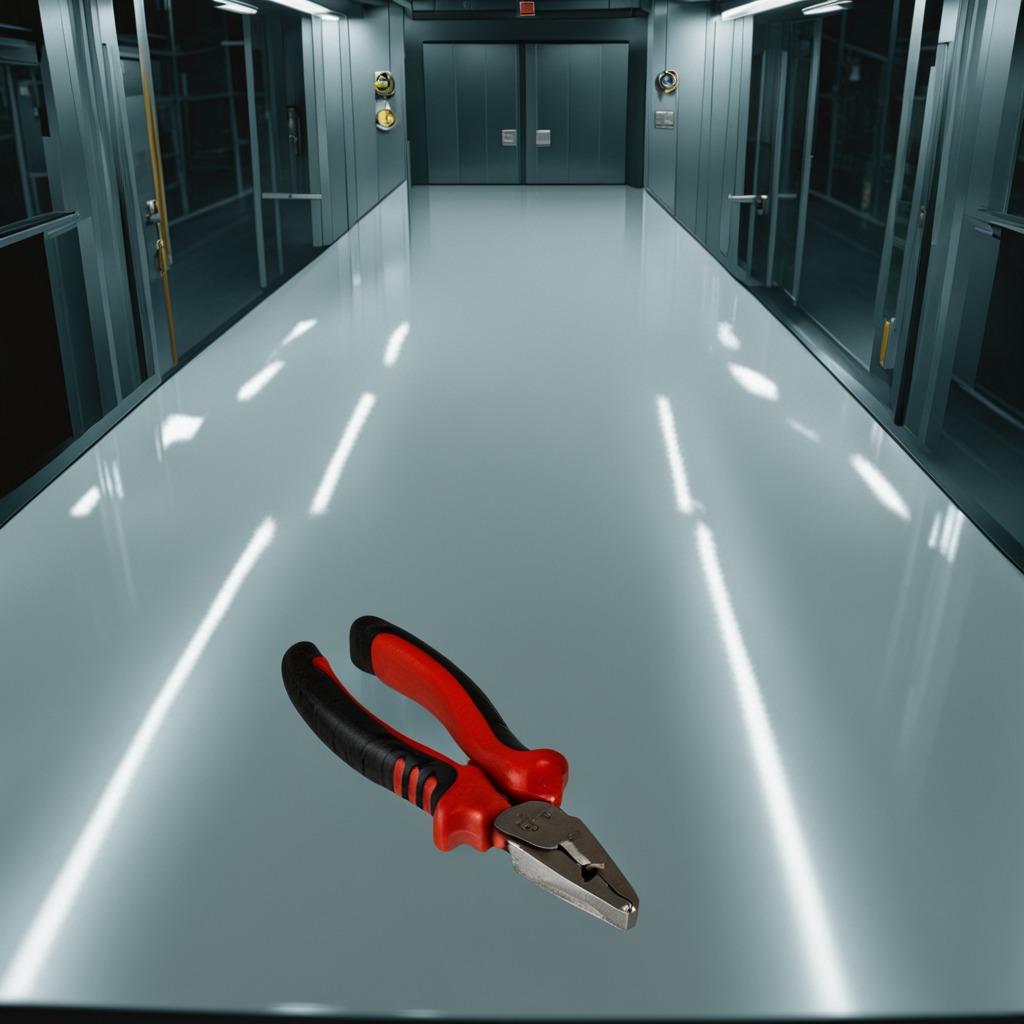
A plier lies on a high-gloss table in a ship maintenance bay industrial lighting.